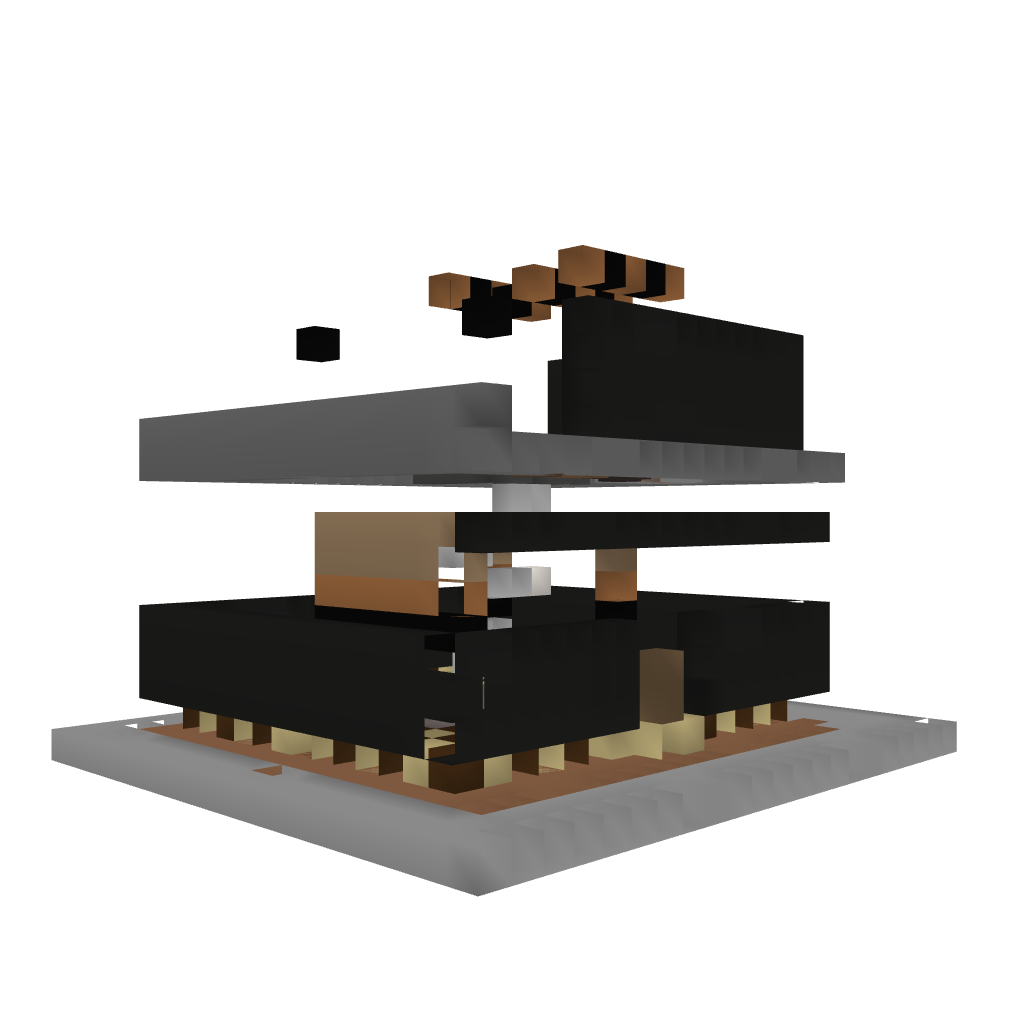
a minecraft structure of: Modern House 003